Field crop: tomato
Growth stage: 1
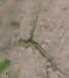
Species: cyperus